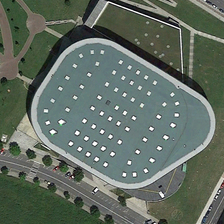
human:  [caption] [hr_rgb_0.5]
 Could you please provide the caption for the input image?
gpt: a polygon center is next to a freeway .

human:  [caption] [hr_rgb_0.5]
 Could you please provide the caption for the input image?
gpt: a rounded trapezoid center with white litte squares on it roof is surrounded by roads with rows of parked car .

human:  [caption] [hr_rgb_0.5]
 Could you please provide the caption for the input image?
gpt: a quadrilateral center with many white squares on its top is surrounded by lawns and roads .

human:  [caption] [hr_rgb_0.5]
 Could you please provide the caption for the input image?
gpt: a rounded trapezoid center with white litte squares on it roof is surrounded by roads with rows of parked car .

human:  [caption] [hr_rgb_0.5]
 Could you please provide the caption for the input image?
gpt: a center building surrounded by green meadows is near a road with green trees in two sides .